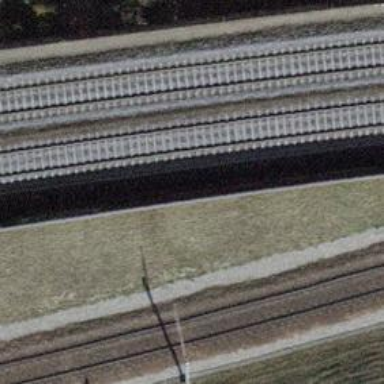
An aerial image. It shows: Railway with electrified contact lines.